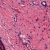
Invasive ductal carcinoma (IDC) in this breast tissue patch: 1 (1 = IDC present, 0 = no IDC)